【题型】解答题　【知识点】解析几何　【难度】medium
如图，射线\( OA \)、\( OB \)所在直线的方向向量分别为\( \overrightarrow{d_1} = (1,k) \)，\( \overrightarrow{d_2} = (1,-k)(k > 0) \)，点\( P \)在\( \angle AOB \)内，\( PM \perp OA \)于\( M \)，\( PN \perp OB \)于\( N \).

\vspace{0.5em}
\noindent (1) 若\( k = 1 \)，\( P\left(\dfrac{3}{2},\dfrac{1}{2}\right) \)，求\( |OM| \)的值；

\vspace{0.5em}
\noindent (2) 若\( P(2,1) \)，\( \triangle OMP \)的面积是\( \dfrac{6}{5} \)，求\( k \)的值.
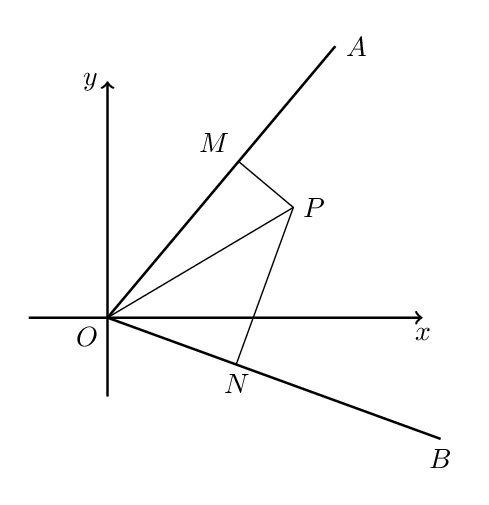
【解答】
\noindent (2) 若\( P(2,1) \)，\( \triangle OMP \)的面积是\( \dfrac{6}{5} \)，求\( k \)的值.

\vspace{0.5em}
\noindent \textbf{【答案】} (1)\( \sqrt{2} \)
\hfill (2)\( k = \dfrac{11}{2} \)或\( 2 \)

\vspace{0.5em}
\noindent \textbf{【分析】} (1) 求出\( |OP| \)以及直线\( OA \)，可求出点\( P \)到直线\( OA \)的距离，再利用勾股定理可求得\( |OM| \)的值；

\vspace{0.5em}
\noindent (2) 求出\( |OM| \)以及点\( P \)到直线\( OA \)的距离\( d \)，利用三角形的面积公式可求出\( d^2 \)的值，可得出关于\( k \)的方程，结合\( k > 0 \)可求得\( k \)的值.

\vspace{0.5em}
\noindent \textbf{【详解】} (1) 因为\( P\left(\dfrac{3}{2},\dfrac{1}{2}\right) \)，则\( |OP| = \sqrt{\left(\dfrac{3}{2}\right)^2 + \left(\dfrac{1}{2}\right)^2} = \dfrac{\sqrt{10}}{2} \)，
因为\( k = 1 \)，则直线\( OA \)的一个方向向量为\( \overrightarrow{d_1} = (1,1) \)，所以，直线\( OA \)的方程为\( y = x \)，
所以，点\( P \)到直线\( OA \)的距离为\( d = \dfrac{\left|\dfrac{3}{2} - \dfrac{1}{2}\right|}{\sqrt{2}} = \dfrac{\sqrt{2}}{2} \)，
所以，\( |OM| = \sqrt{|OP|^2 - d^2} = \sqrt{\left(\dfrac{\sqrt{10}}{2}\right)^2 - \left(\dfrac{\sqrt{2}}{2}\right)^2} = \sqrt{2} \).

\vspace{0.5em}
\noindent (2) 因为直线\( OA \)的一个方向向量为\( \overrightarrow{d_1} = (1,k)(k > 0) \)，
所以，直线\( OA \)的方程为\( y = kx \)，即\( kx - y = 0 \).
点\( P(2,1) \)到直线\( OA \)的距离为\( d = \dfrac{|2k - 1|}{\sqrt{k^2 + 1}} \)，\( |OM| = \sqrt{|OP|^2 - d^2} = \sqrt{5 - d^2} \)，
\( S_{\triangle OPM} = \dfrac{1}{2}|OM| \cdot d = \dfrac{1}{2}d\sqrt{5 - d^2} = \dfrac{6}{5} \)，可得\( d^2 = \dfrac{9}{5} \)或\( \dfrac{16}{5} \)，
即\( \dfrac{(2k - 1)^2}{k^2 + 1} = \dfrac{9}{5} \)或\( \dfrac{(2k - 1)^2}{k^2 + 1} = \dfrac{16}{5} \)，因为\( k > 0 \)，解得\( k = \dfrac{11}{2} \)或\( k = 2 \).